Question: I've just spent 3 or 4 hours trying to understand how to get a "symmetric" DIV inside an HTML page that has to be not scrollable.
The DIV must have the same margins from the window on all sides and must contain an IMG whose size should scale according to the window size maintaining it's ratio.
At the <URL> you can find the best I've been able to do.
As you can see the DIV has the right margins on the left, top and right size but not on the bottom one! Why not?
Is there something wrong with the DIV style?
'''
<div style="margin: 50px;">
'''
I hope it's quite clear, thank you for your help! :)
Edit: since on JSFiddle it doesn't appear as it should be I've just uploaded an image about what I get on my browser:

Edit 2: this is the <URL>
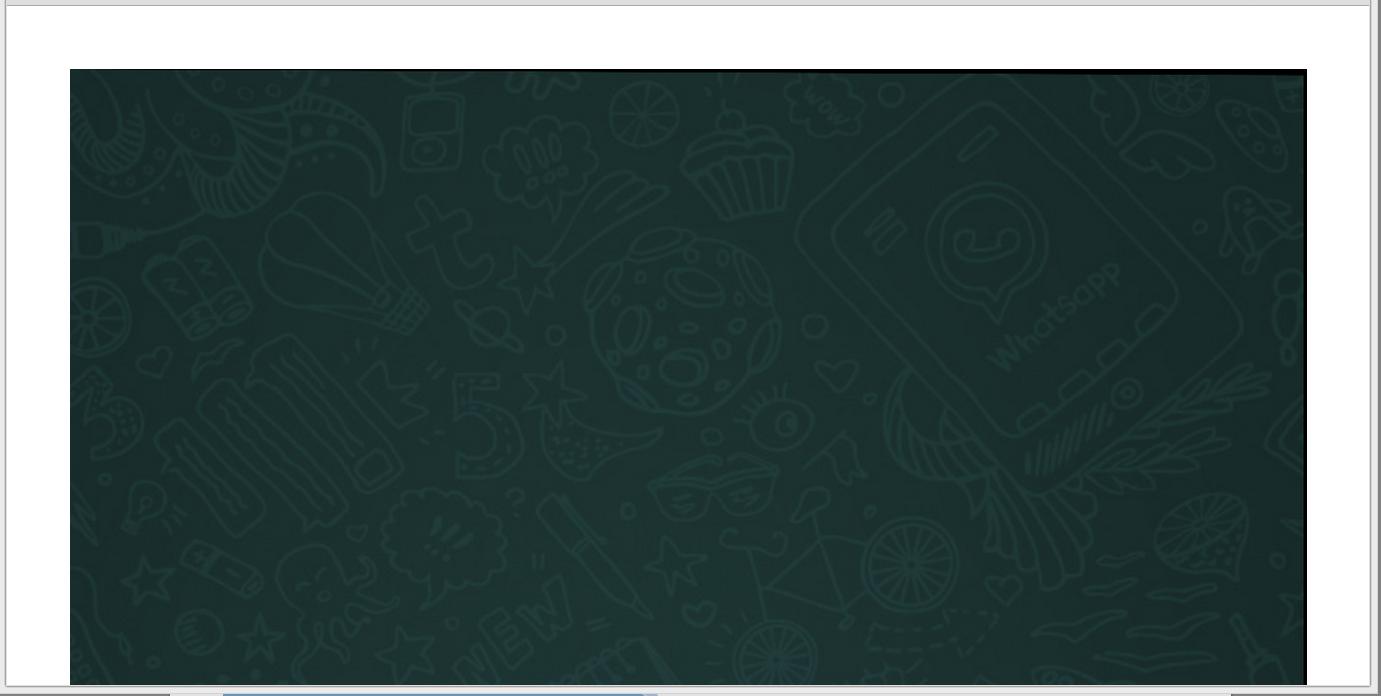
Answer: You should add to your body and html tags (doesn't work in jsfiddle) and remove 'overflow: hidden':
'''
position: relative;
height: 100%;
'''
and to your div tag (remove 'margin:50px'):
'''
box-sizing: border-box; /*This allows for the div padding to be included in the height and width size */
height: 100%;
padding:50px;
'''